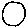
Label: circle